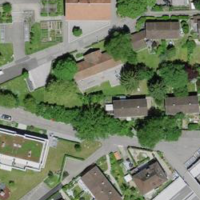
EUNIS habitat code: 57
Species observed at this site:
Allium ursinum